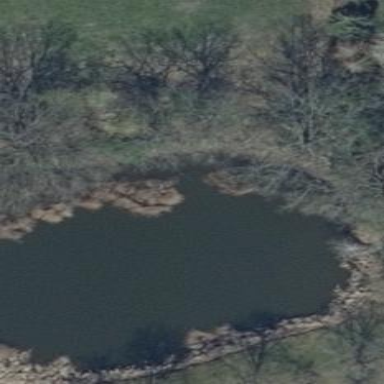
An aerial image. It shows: Pond surrounded by natural water.